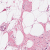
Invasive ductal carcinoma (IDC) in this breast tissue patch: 0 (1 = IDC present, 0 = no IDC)